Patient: sex F, age 56
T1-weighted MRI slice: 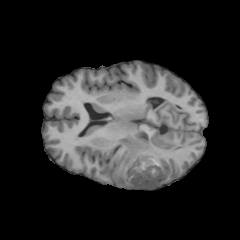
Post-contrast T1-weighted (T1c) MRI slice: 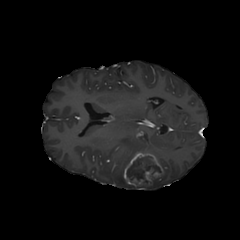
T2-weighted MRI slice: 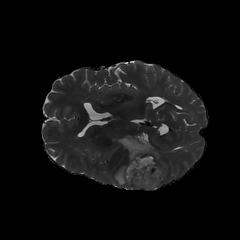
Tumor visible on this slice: yes
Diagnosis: Glioblastoma, IDH-wildtype
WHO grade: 4